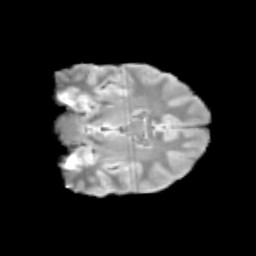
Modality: T2w
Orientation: coronal
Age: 12
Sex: male
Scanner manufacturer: siemens
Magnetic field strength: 3 T
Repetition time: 3.8 s
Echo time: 0.07 s